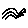
Label: zigzag